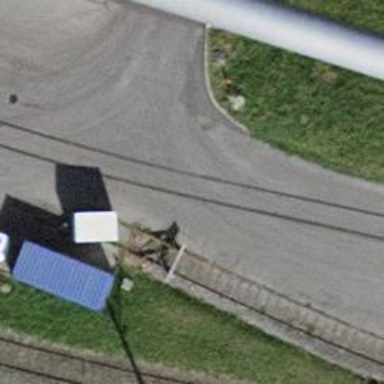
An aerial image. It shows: Railway buffer stop.